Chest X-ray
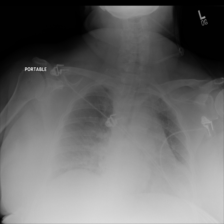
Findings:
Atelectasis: negative
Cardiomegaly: negative
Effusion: negative
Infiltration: negative
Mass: negative
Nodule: negative
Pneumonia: negative
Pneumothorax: negative
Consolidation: negative
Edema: negative
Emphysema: negative
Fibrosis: negative
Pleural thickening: negative
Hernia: negative